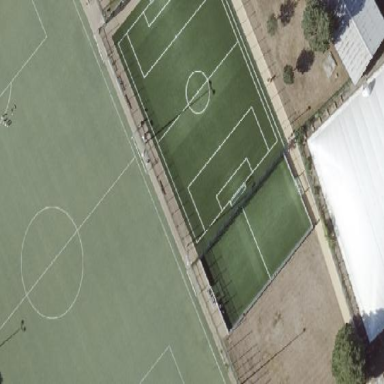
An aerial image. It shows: Soccer pitch with artificial turf for leisure sports activities.